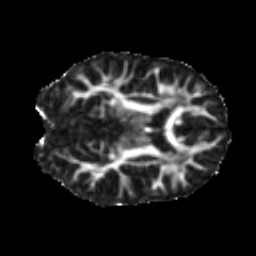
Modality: FA
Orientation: axial
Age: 12
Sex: male
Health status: ill
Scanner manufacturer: ge
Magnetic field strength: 3 T
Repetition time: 6.752 s
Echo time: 0.079 s